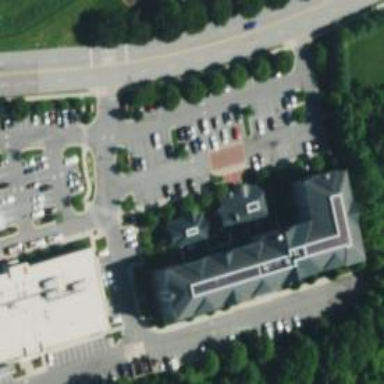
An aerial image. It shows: Hotel building.